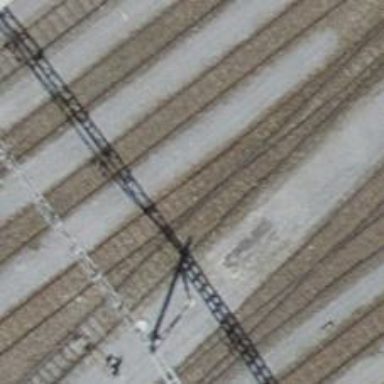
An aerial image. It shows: Yard with single rail track. The railway track is electrified with contact line for service purposes.